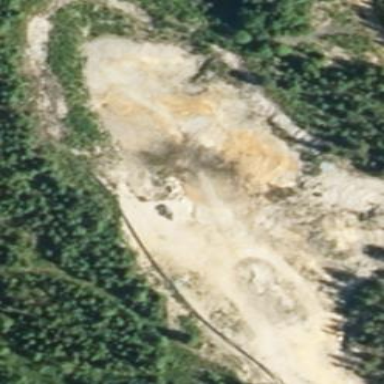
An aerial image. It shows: Quarry for sand extraction.